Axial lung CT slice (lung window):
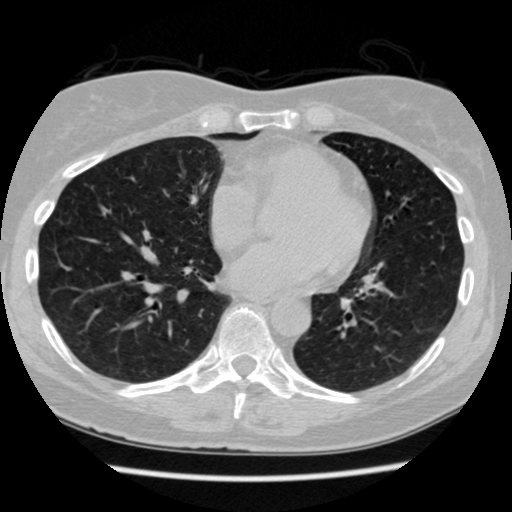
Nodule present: no